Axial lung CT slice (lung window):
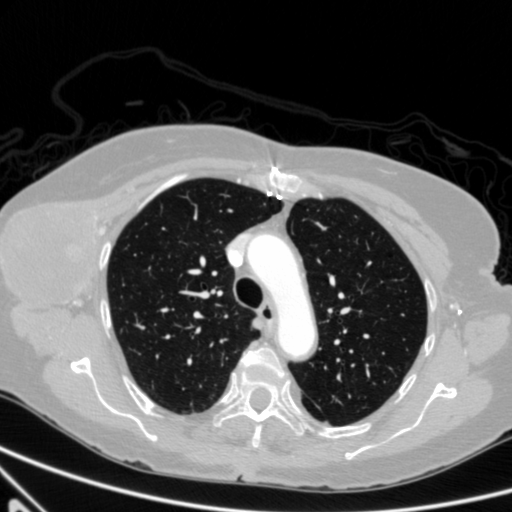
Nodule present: no